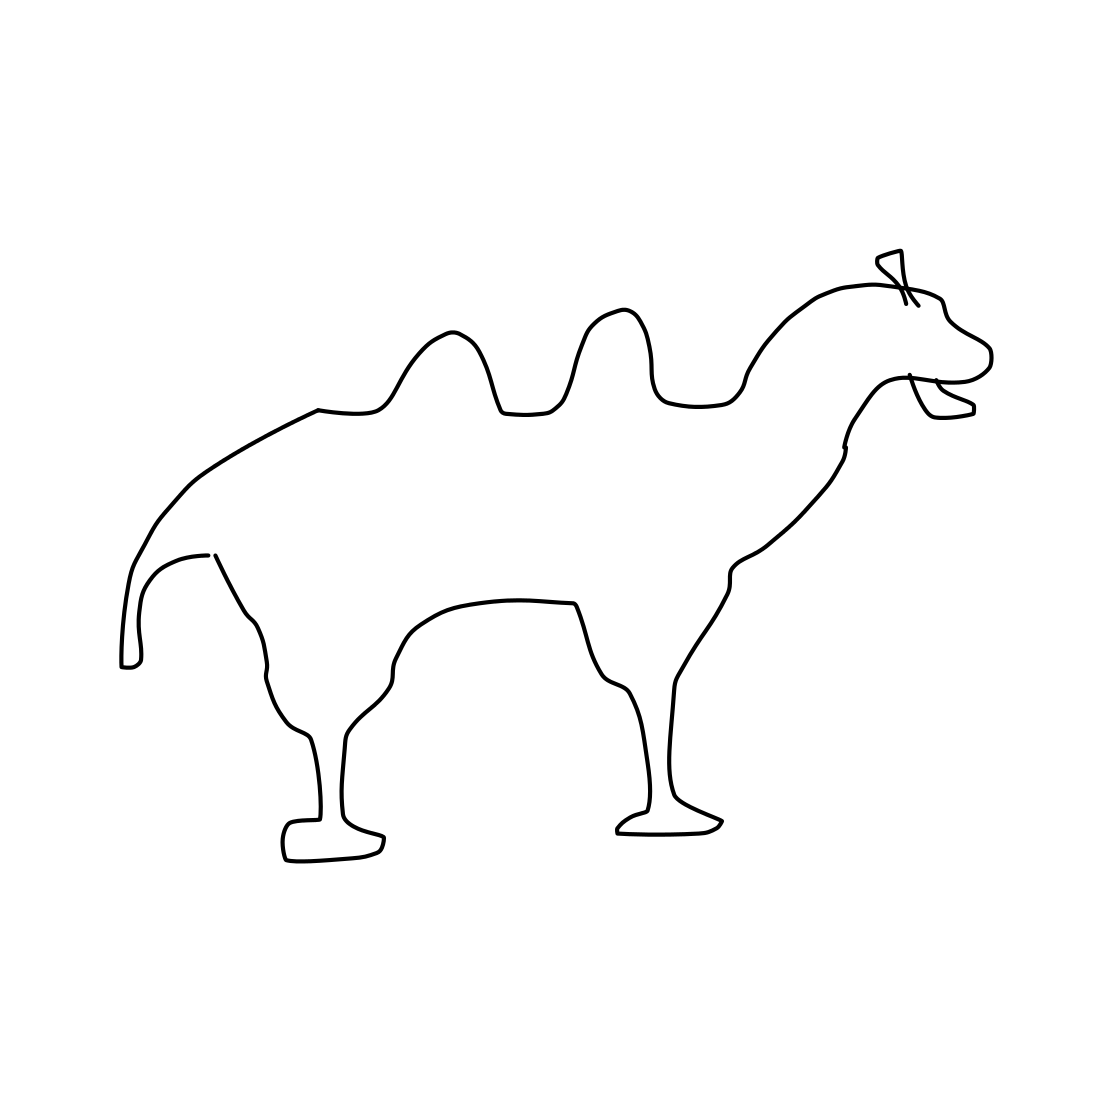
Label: camel